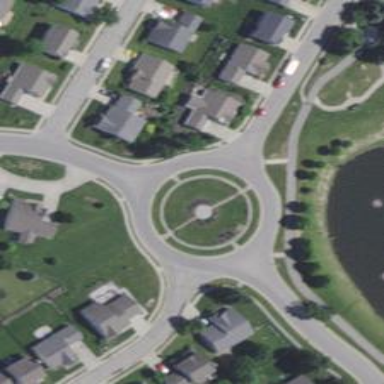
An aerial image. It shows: Residential road that intersects with roundabout.